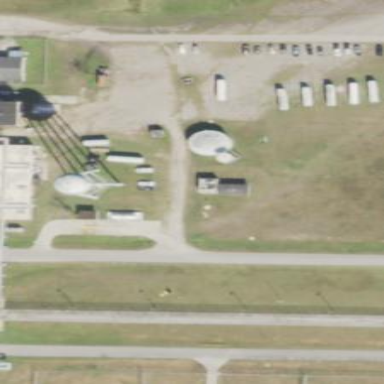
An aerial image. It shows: Water works facility.